Question: I'm trying to read data from json file in .NET 4.5 for Windows Phone app. After pressing button the exception appears saying:
'''
System.IO.FileNotFoundException (Exception from HRESULT: 0x80070002)
'''
My code:
'''
public static async Task ReadFile()
{
StorageFolder local = Windows.ApplicationModel.Package.Current.InstalledLocation;
if (local != null)
{
var file = await local.OpenStreamForReadAsync("bazaDanych.json");
using (StreamReader streamReader = new StreamReader(file))
{
json = streamReader.ReadToEnd();
}
}
}
'''
Here's my view of Solution Explorer:

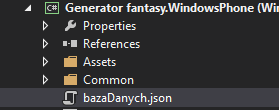
Answer: You're not copying your file to the local storage.
Put your json file under the Assets folder, make sure that it's properties says "Content" and "Copy Always"
On the first launch you should read the json from the package
'''
var filename = "Assets/BazaDanych.json";
var sFile = await StorageFile.GetFileFromPathAsync(filename);
var fileStream = await sFile.OpenStreamForReadAsync();
'''
And store into the local storage.
There is an example for <URL>
<URL>.